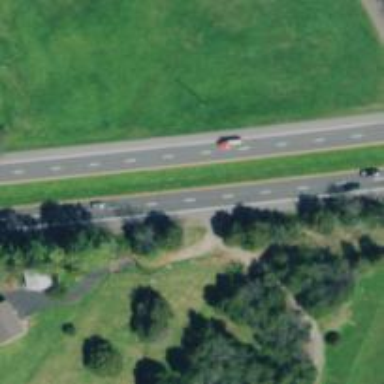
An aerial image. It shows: Trunk highway.